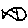
Label: fish